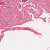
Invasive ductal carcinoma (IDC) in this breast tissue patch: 1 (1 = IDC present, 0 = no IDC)